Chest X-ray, PA view. Patient: 49 years old, sex M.
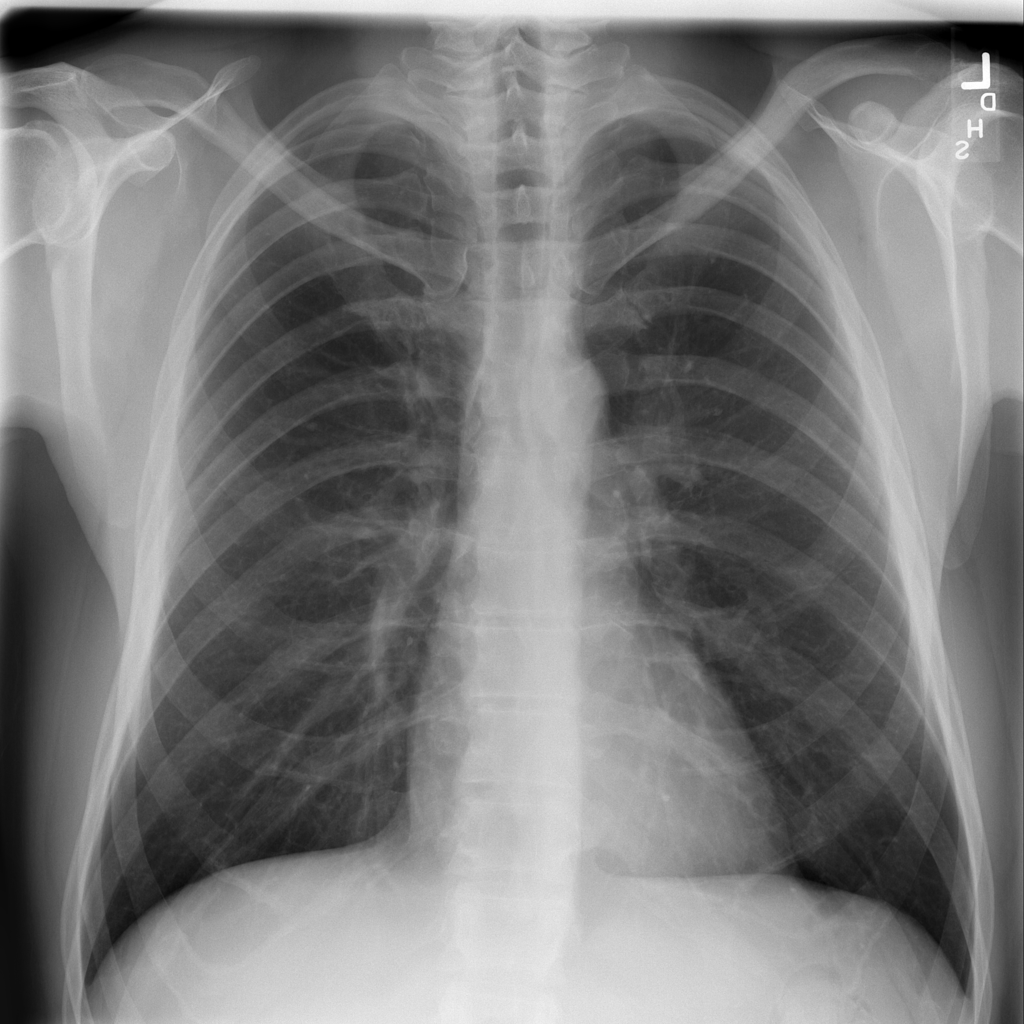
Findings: No Finding